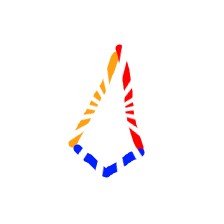
Shape: kite